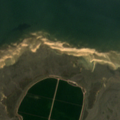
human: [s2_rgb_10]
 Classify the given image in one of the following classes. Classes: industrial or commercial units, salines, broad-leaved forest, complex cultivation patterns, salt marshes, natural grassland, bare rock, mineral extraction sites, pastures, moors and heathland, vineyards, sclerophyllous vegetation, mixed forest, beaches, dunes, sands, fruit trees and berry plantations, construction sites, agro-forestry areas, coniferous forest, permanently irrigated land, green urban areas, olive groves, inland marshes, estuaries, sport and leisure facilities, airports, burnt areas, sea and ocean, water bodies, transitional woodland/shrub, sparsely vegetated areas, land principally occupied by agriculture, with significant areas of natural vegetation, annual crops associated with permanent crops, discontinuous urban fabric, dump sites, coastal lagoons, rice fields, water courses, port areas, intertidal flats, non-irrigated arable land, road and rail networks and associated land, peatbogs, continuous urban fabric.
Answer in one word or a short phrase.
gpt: rice fields, salt marshes, estuaries